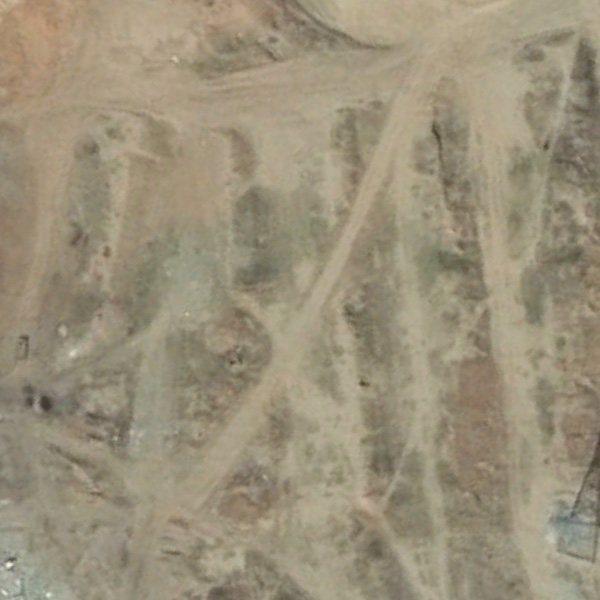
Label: BareLand